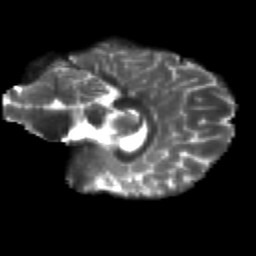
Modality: T2w
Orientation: sagittal
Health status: healthy
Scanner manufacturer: siemens
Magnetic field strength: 3 T
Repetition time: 12 s
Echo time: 0.092 s